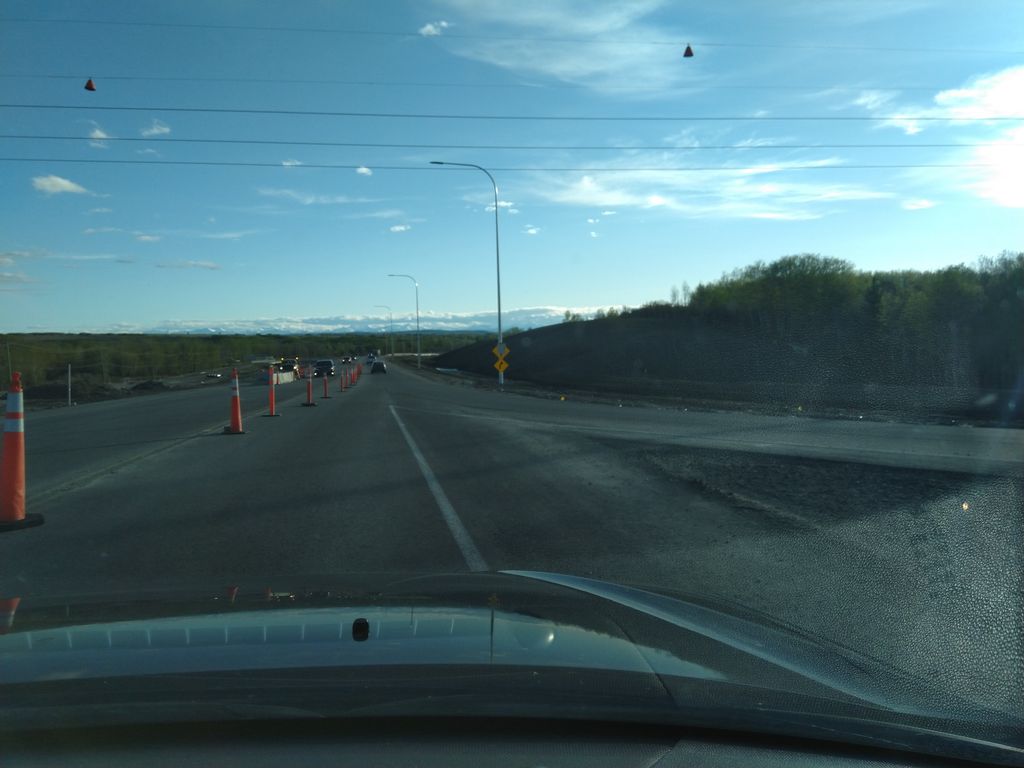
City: calgary